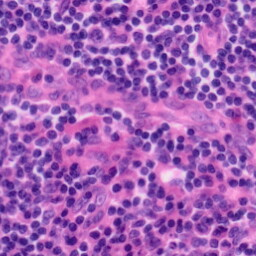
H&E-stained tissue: Tonsil